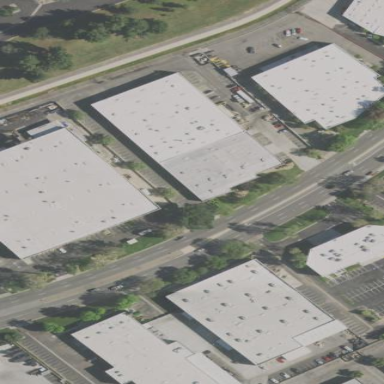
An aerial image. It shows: Warehouse building.